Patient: sex F, age 62
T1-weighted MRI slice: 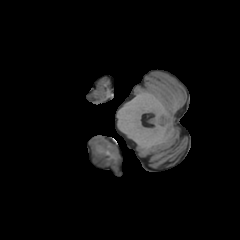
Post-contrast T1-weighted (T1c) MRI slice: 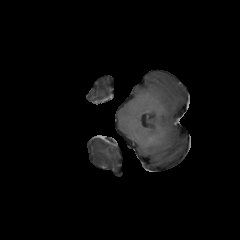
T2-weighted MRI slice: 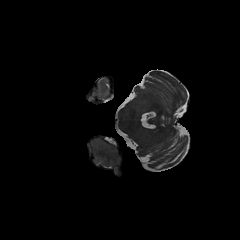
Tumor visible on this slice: yes
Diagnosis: Glioblastoma, IDH-wildtype
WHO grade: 4